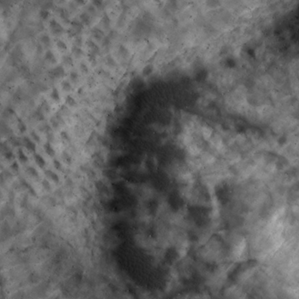
Label: non_frost